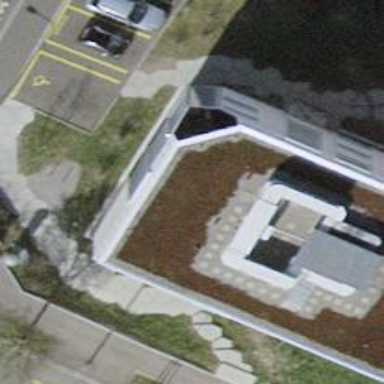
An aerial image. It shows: Kindergarten.